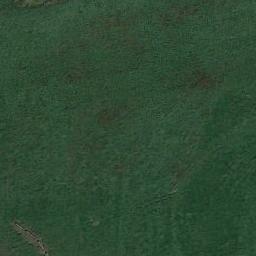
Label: meadow